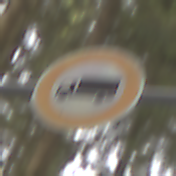
Verkehrszeichen: VerbotFuerKraftfahrzeugeUeberDreiKommaFuenfTonnen
Umgebung: Outdoor, Nature
Tageszeit: MorningAfternoon
Wetter: Overcast
Licht: Natural
Jahreszeit: Winter
Kontrast: LowContrast